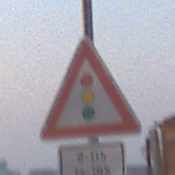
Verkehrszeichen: Lichtzeichenanlage
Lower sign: ZeitangabenOhneBeschraenkungAufWochentage2
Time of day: SunriseSunset
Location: Outdoor (Urban)
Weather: Clear
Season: NotSpecified
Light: Natural